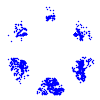
Particle: proton